Field crop: maize
Growth stage: 1
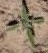
Species: atriplex